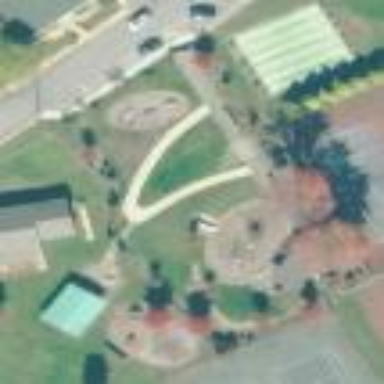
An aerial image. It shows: Playground area for leisure land.